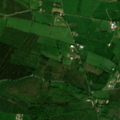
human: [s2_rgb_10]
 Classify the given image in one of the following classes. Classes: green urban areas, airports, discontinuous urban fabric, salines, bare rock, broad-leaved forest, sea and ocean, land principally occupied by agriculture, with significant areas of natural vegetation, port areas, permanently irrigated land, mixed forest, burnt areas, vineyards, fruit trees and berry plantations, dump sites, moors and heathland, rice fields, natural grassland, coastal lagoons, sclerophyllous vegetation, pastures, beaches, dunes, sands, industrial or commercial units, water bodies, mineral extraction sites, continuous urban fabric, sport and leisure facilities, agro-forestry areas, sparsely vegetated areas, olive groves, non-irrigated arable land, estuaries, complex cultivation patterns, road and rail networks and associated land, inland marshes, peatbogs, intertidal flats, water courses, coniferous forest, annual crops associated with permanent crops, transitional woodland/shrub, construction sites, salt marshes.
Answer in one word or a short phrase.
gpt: pastures, transitional woodland/shrub